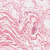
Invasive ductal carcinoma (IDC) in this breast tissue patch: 0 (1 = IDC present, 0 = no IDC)